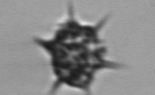
Label: Dictyocha